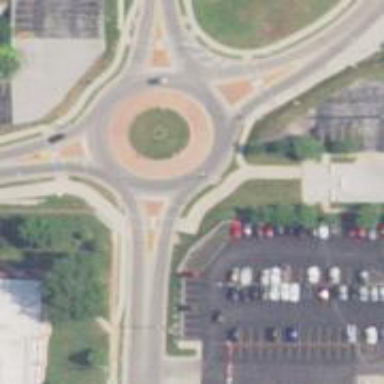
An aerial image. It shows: Tertiary road leading to roundabout junction.